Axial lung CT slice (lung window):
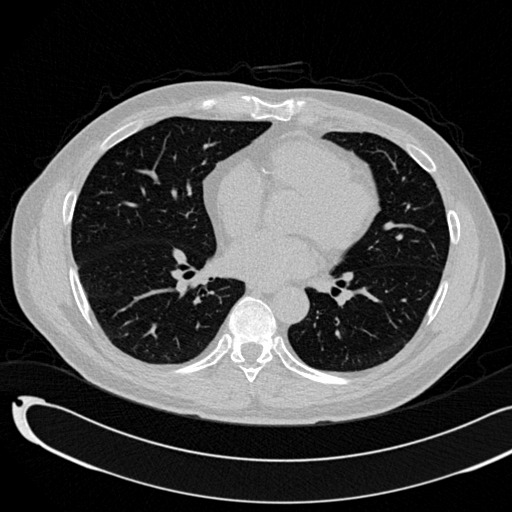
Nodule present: no